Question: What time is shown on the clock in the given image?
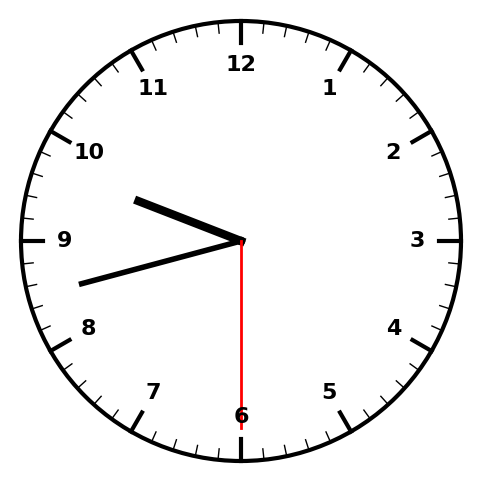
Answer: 09:42:30